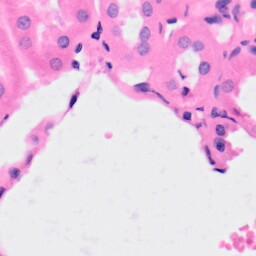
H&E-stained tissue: Kidney